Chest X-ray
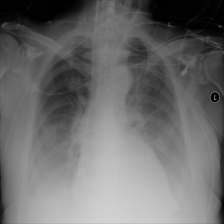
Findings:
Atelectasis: positive
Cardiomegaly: negative
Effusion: positive
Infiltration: positive
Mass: negative
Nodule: negative
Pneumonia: negative
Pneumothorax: negative
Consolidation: negative
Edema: negative
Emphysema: negative
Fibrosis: negative
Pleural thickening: negative
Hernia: negative